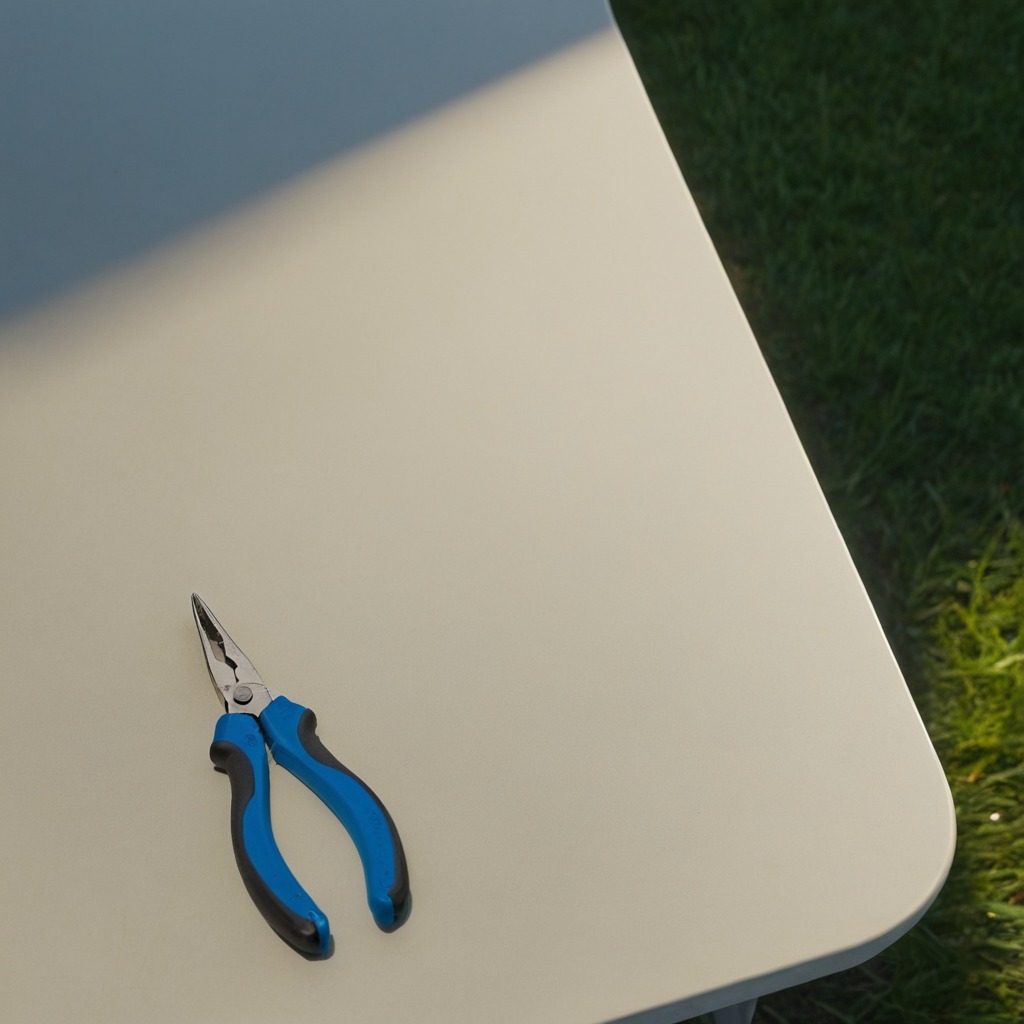
A plier is lying on a clean utility table in a temporary outdoor tool station afternoon light present textured surface